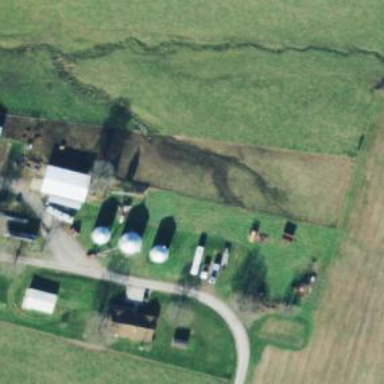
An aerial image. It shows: Silo.